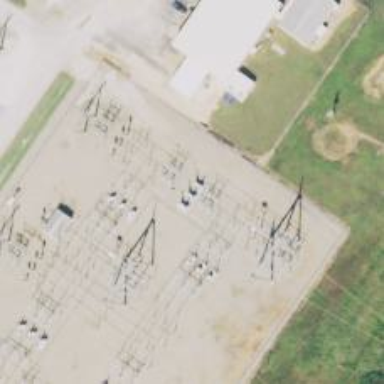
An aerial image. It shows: Switch for power supply.